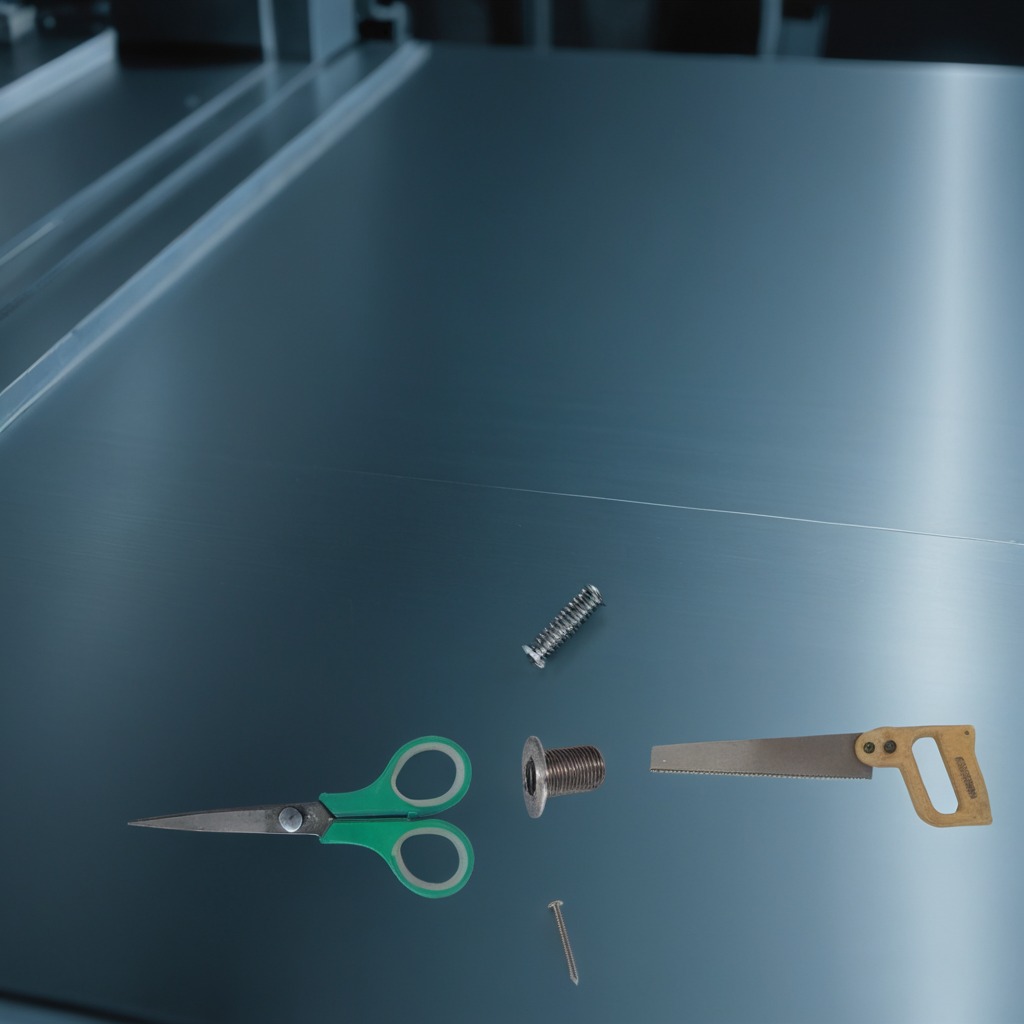
A metal machine screw, an iron nail, a coiled metal spring, a handheld metal saw, and a pair of scissors are lying on the metal table in a machine shop under fluorescent lights.